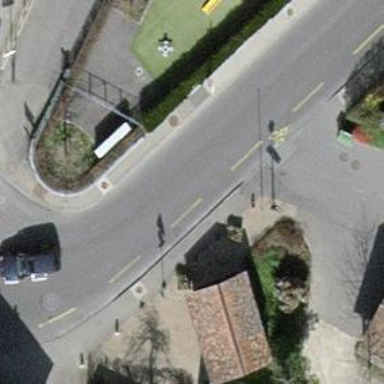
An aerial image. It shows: Tertiary road with cycle lane on the left.